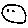
Label: moon